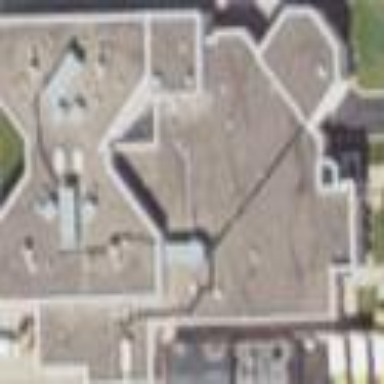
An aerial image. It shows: Prison building.